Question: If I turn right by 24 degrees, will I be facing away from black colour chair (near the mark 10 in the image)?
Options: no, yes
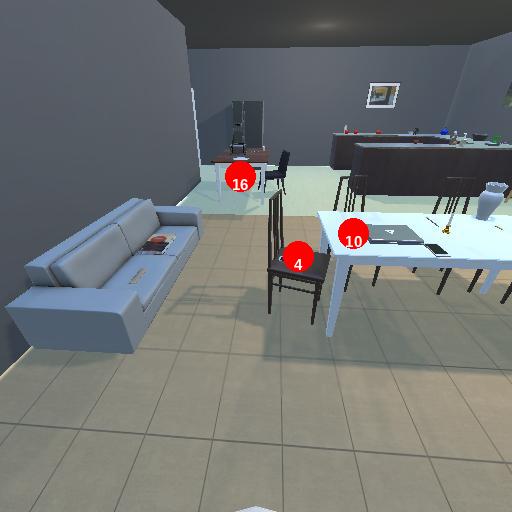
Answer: no